Question: I am trying to access the file that has been uploaded to Amazon S3 by using the method . The code I am using is as below:-
'''
string bucketName = string.Empty;
if (ConfigurationManager.AppSettings["S3BucketName"] != null)
{
bucketName = ConfigurationManager.AppSettings["S3BucketName"].ToString();
}
AmazonS3Client s3Client = new AmazonS3Client(Amazon.RegionEndpoint.USEast1);
GetPreSignedUrlRequest request = new GetPreSignedUrlRequest
{
BucketName = bucketName,
Key = file.FileName,
Expires = DateTime.Now.AddMinutes(5),
Protocol = Protocol.HTTP
};
string url = s3Client.GetPreSignedURL(request);
'''
The url generated by this is then used to point to the file.
It looks like
<URL>
But that gives me signature doesnot match error as shown in the image below:-

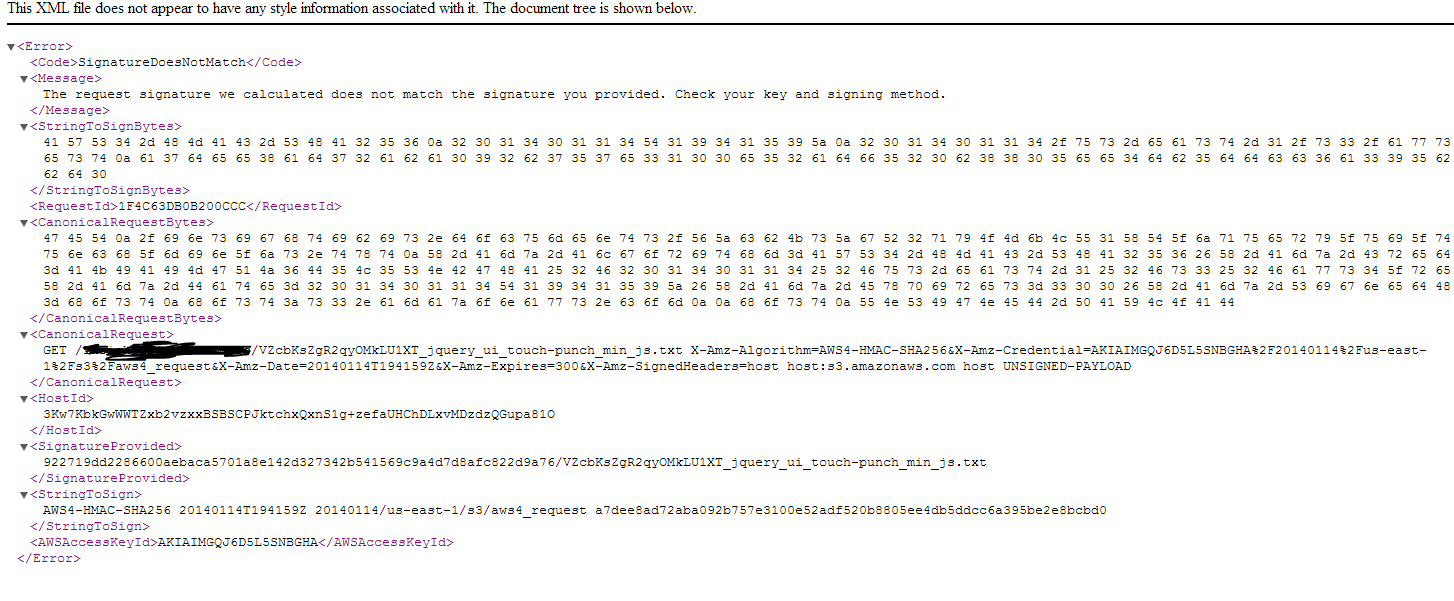
Answer: - version 2.0.6 of the SDK, released Jan 16th, contains a fix for this issue.
Your code is fine, unfortunately a bug in the SDK is causing the presigned url to be malformed. I've just tested it with our latest codebase and we've fixed the issue; this new version should be released soon.
I'll ping this issue once we release the patch. Sorry for the inconvenience.
Regards,